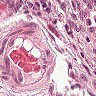
Metastatic tissue present: no